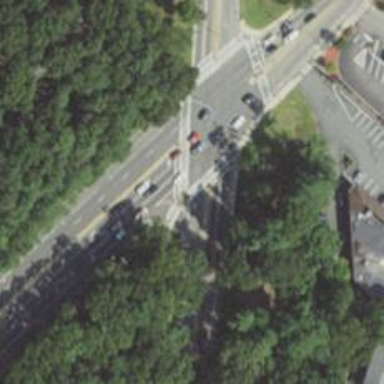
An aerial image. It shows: Footway on traffic island with marked crossing.